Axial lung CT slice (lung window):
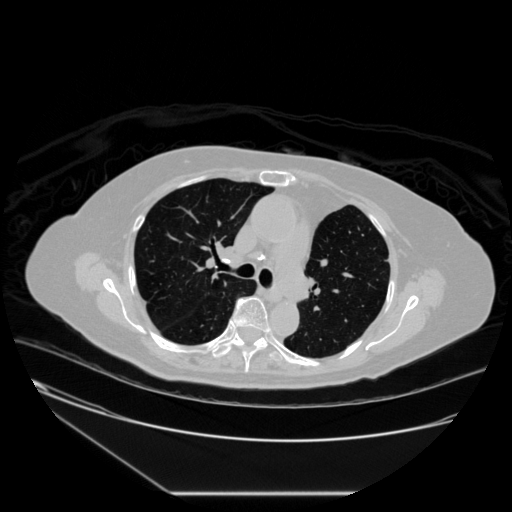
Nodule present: no